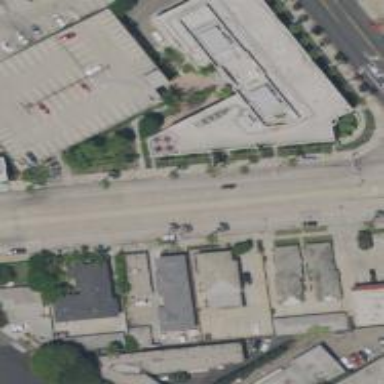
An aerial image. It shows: Commercial building.